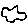
Label: cloud